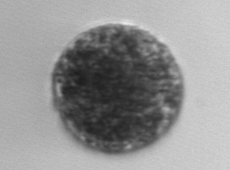
Label: Vicicitus_globosus